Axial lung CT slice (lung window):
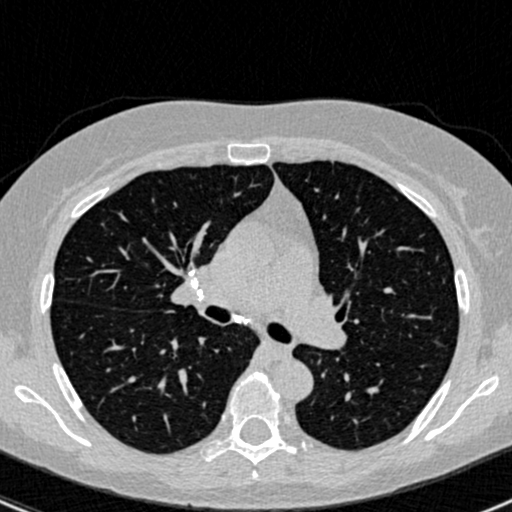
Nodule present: no